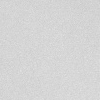
Atmospheric dust classification: dusty